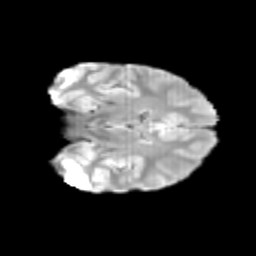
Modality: T2w
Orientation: coronal
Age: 13
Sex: female
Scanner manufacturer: siemens
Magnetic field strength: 3 T
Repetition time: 3.8 s
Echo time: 0.07 s